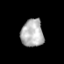
Tissue: prostate
Cell type: T cells
Senescence score: 0.2243
Nuclear area (px): 609
Mean DAPI intensity: 179.113